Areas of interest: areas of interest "Factory"
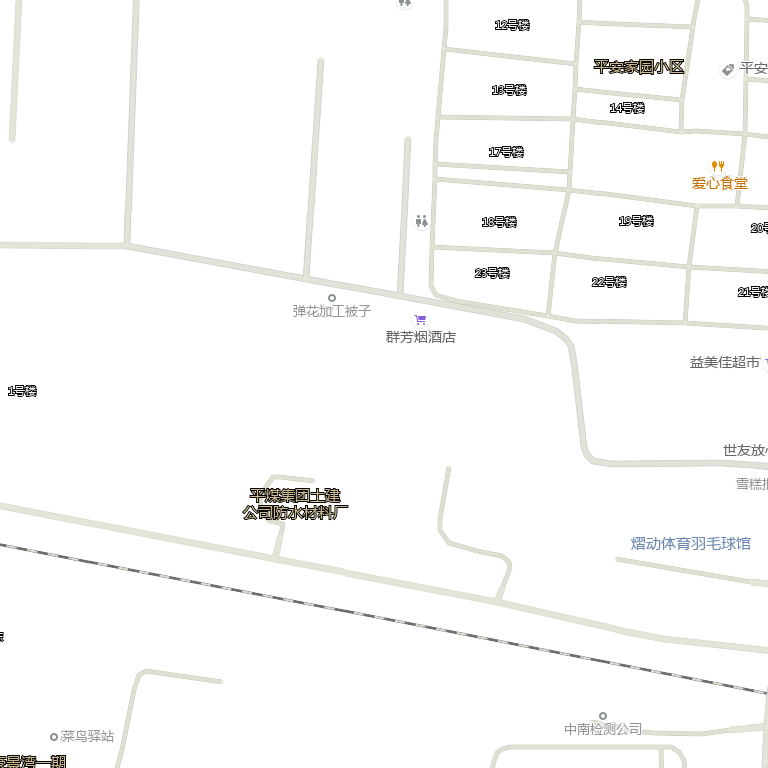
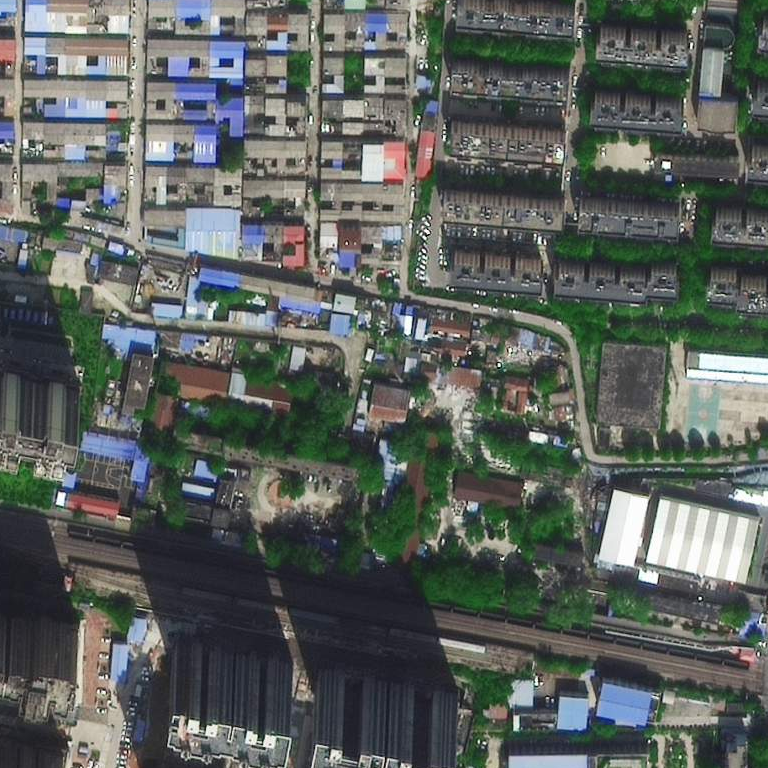